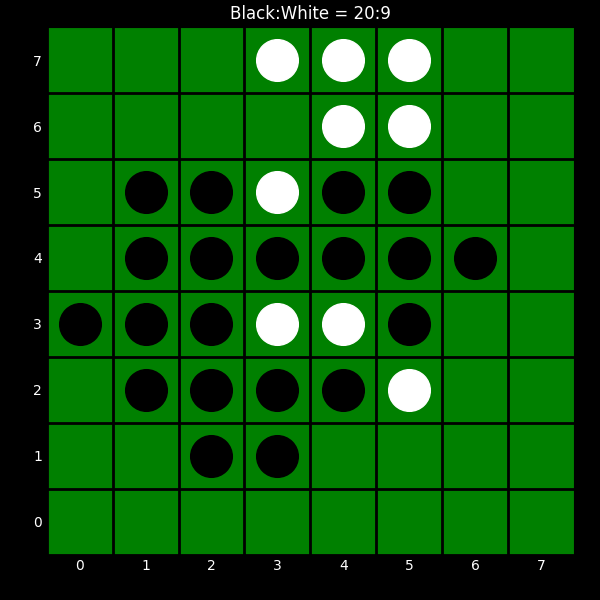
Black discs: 20
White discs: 9